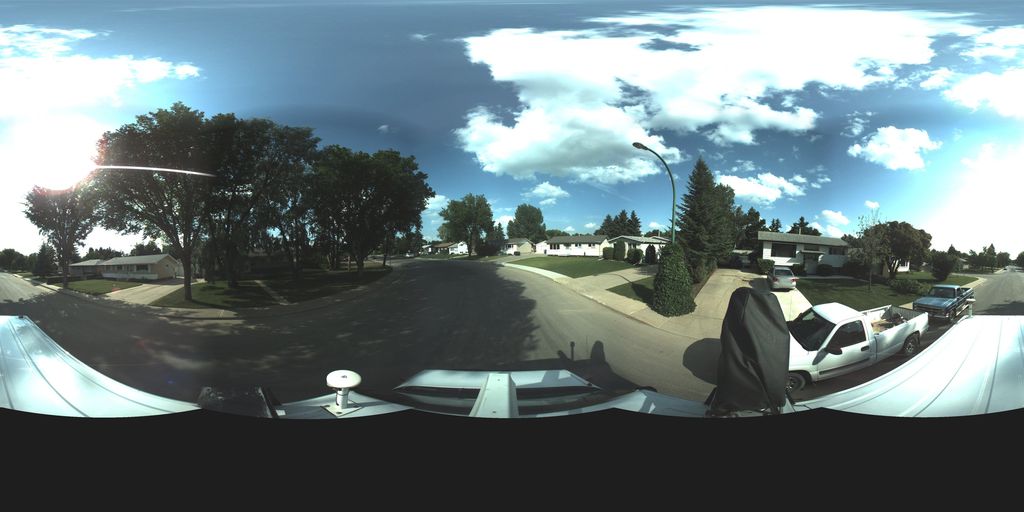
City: saskatoon